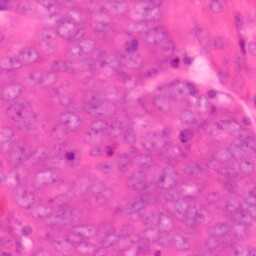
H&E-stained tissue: Colon